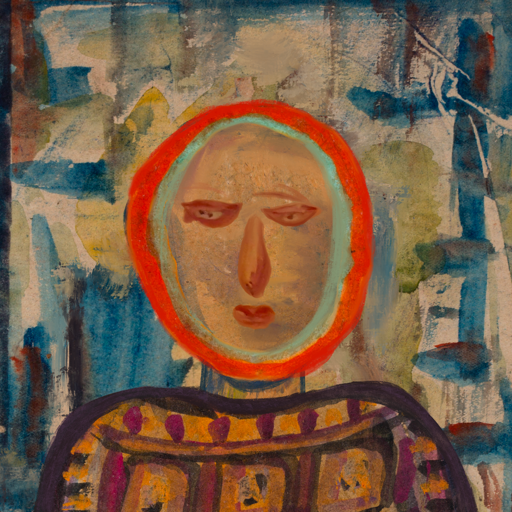
Background: Orphan, Head And Neck Front: In_The_Sun, Face Front: Pious_Lady, Bust: Doll, Hair Front: Sisters, Head Accessory: Blank, Second Necklace: Blank, Necklace: Blank, Baby: Blank